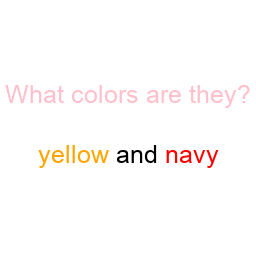
Color: orange, red
Color name shown: yellow, navy
Background color: white
Question text color: pink